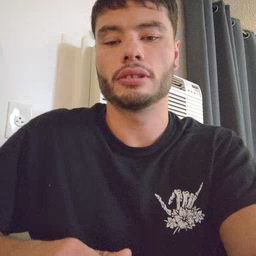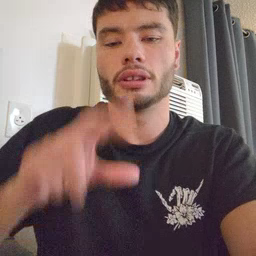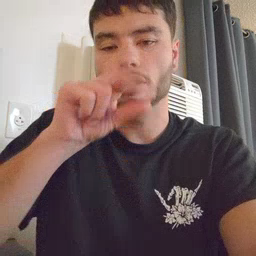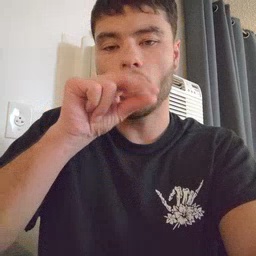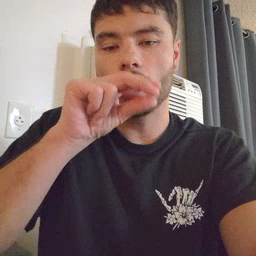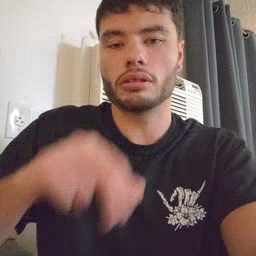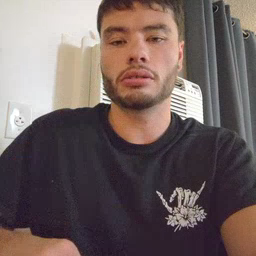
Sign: duck